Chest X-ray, AP view. Patient: 14 years old, sex M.
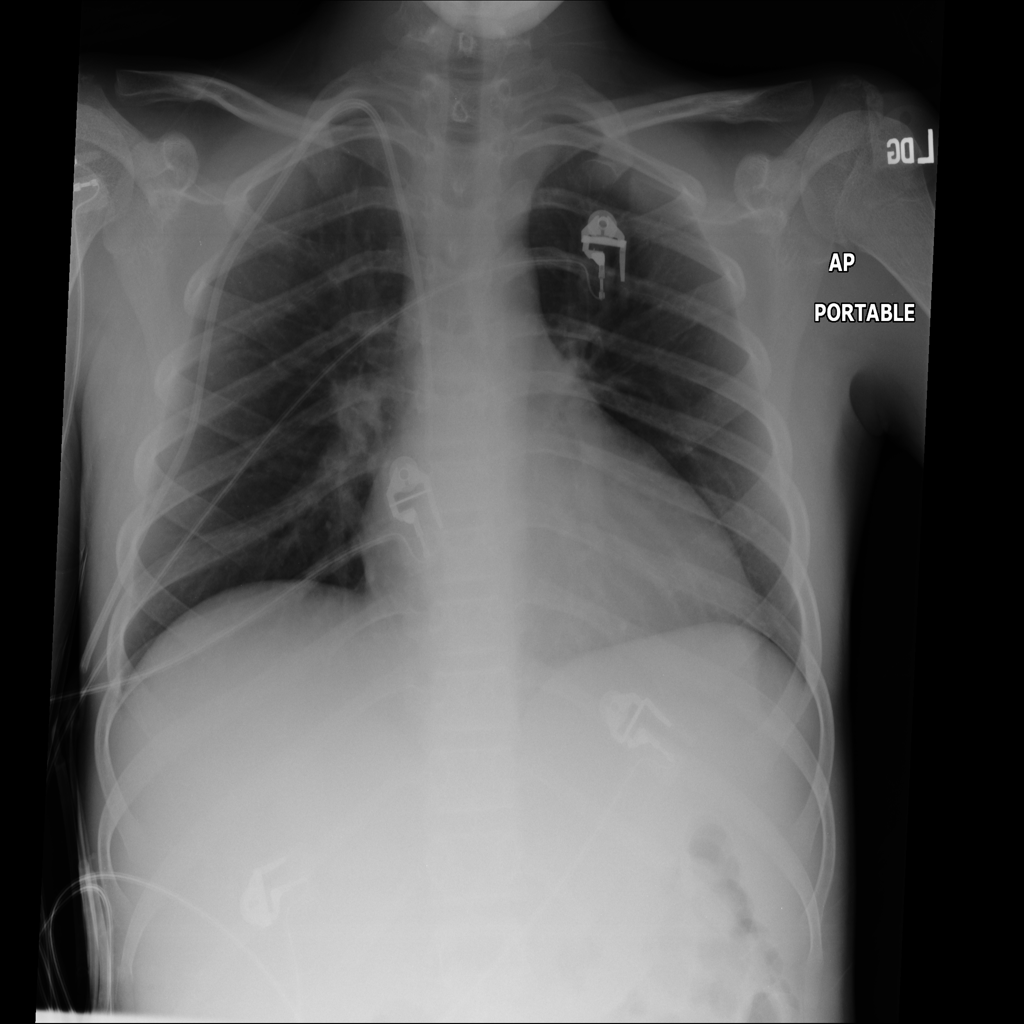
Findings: No Finding